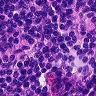
Metastatic tissue present: no